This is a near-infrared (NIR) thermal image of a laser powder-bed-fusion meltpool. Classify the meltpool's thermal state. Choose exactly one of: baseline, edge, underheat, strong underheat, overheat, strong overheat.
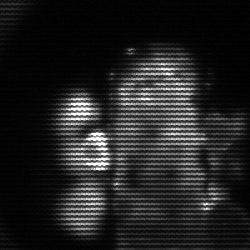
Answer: strong underheat